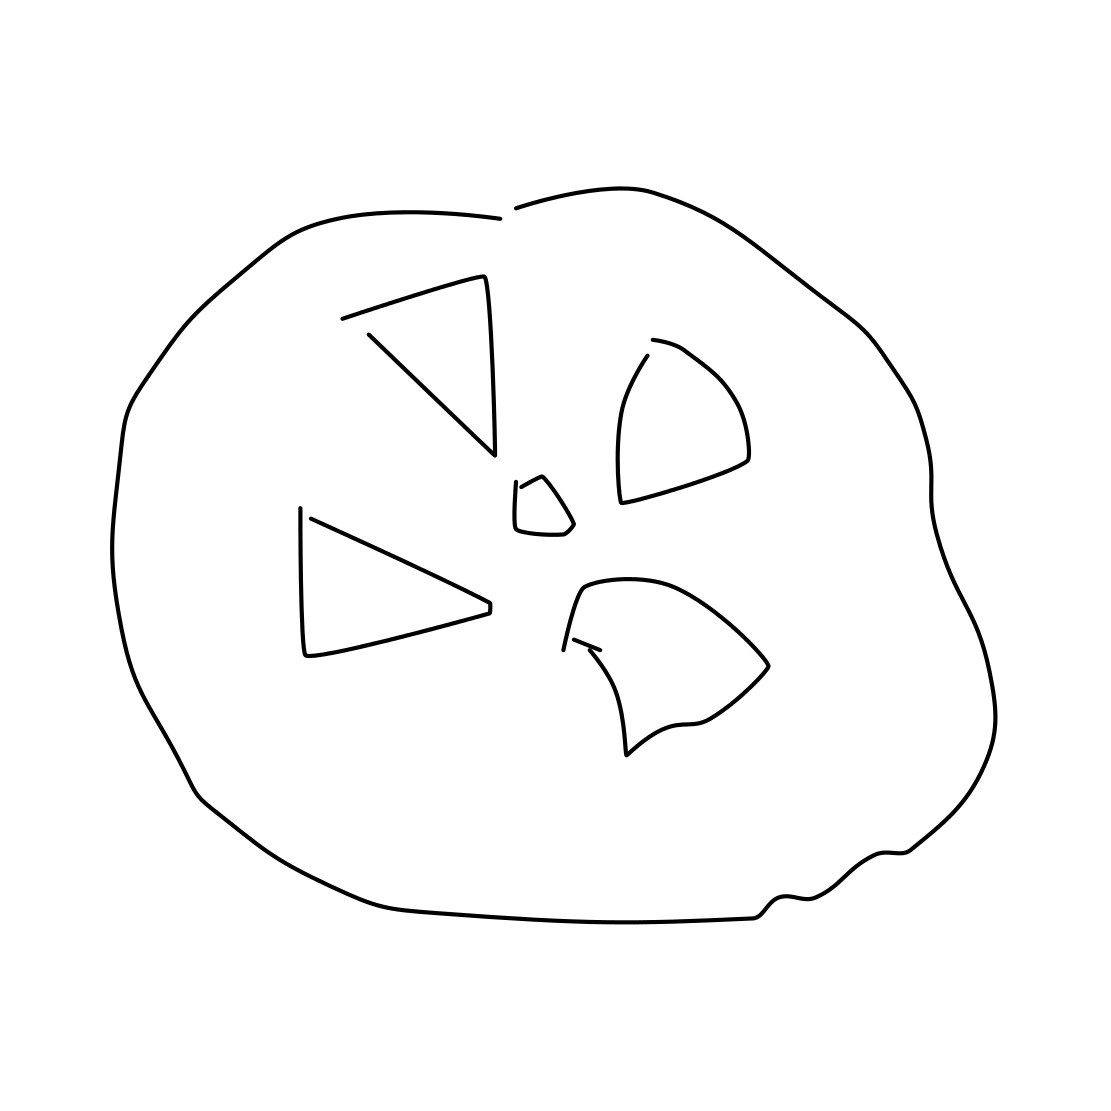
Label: wheel